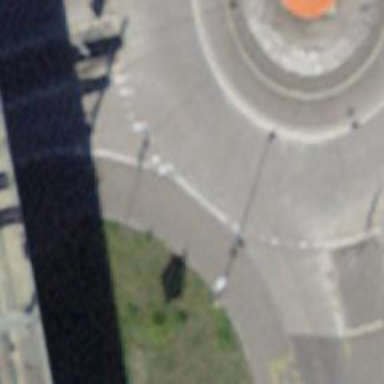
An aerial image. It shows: Secondary road with concrete surface that forms roundabout at the junction.